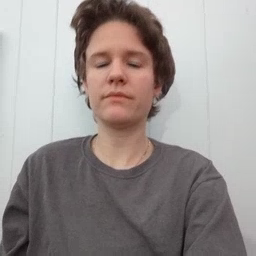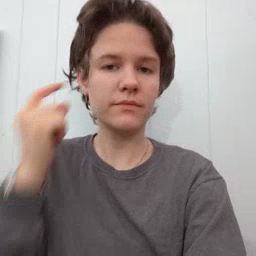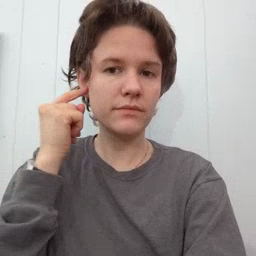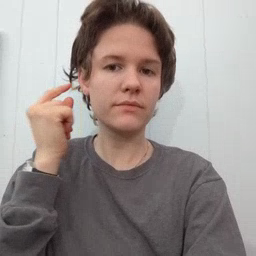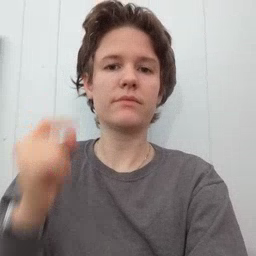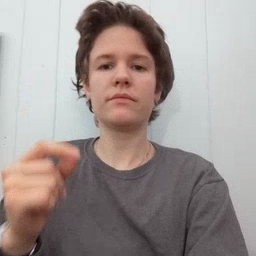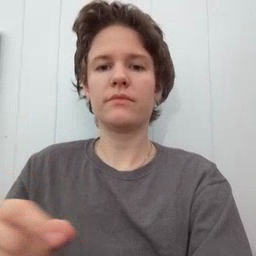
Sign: ear